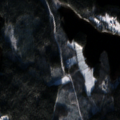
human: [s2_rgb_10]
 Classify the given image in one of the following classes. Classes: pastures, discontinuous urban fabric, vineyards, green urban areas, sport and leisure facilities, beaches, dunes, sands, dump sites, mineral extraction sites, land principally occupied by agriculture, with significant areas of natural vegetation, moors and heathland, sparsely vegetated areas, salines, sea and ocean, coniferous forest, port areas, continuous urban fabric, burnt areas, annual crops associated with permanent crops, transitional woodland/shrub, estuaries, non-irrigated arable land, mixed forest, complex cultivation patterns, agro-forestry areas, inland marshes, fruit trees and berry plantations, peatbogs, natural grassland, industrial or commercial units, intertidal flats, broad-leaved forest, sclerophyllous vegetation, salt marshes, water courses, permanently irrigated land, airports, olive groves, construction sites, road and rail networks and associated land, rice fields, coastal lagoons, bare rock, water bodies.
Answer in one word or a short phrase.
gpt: coniferous forest, mixed forest, water bodies